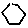
Label: hexagon